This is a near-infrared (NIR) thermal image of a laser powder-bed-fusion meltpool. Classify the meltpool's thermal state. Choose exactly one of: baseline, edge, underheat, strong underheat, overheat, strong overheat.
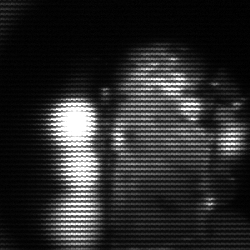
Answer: strong underheat